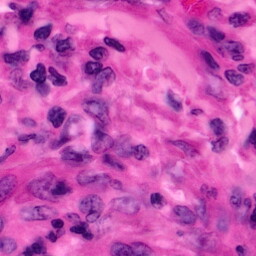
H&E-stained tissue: Pancreatic